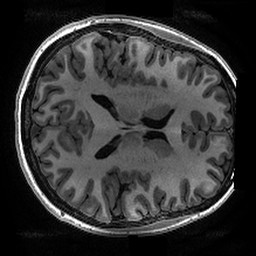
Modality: T1w
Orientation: axial
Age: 24
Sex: female
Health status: healthy
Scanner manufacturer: ge
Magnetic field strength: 3 T
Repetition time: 0.006652 s
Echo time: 0.002928 s